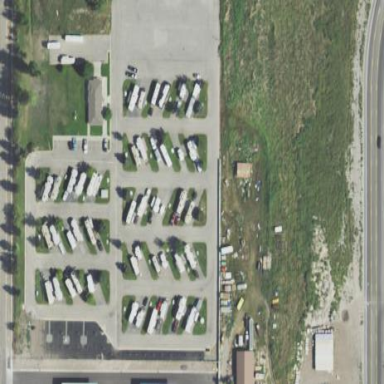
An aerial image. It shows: Caravan site for tourism.